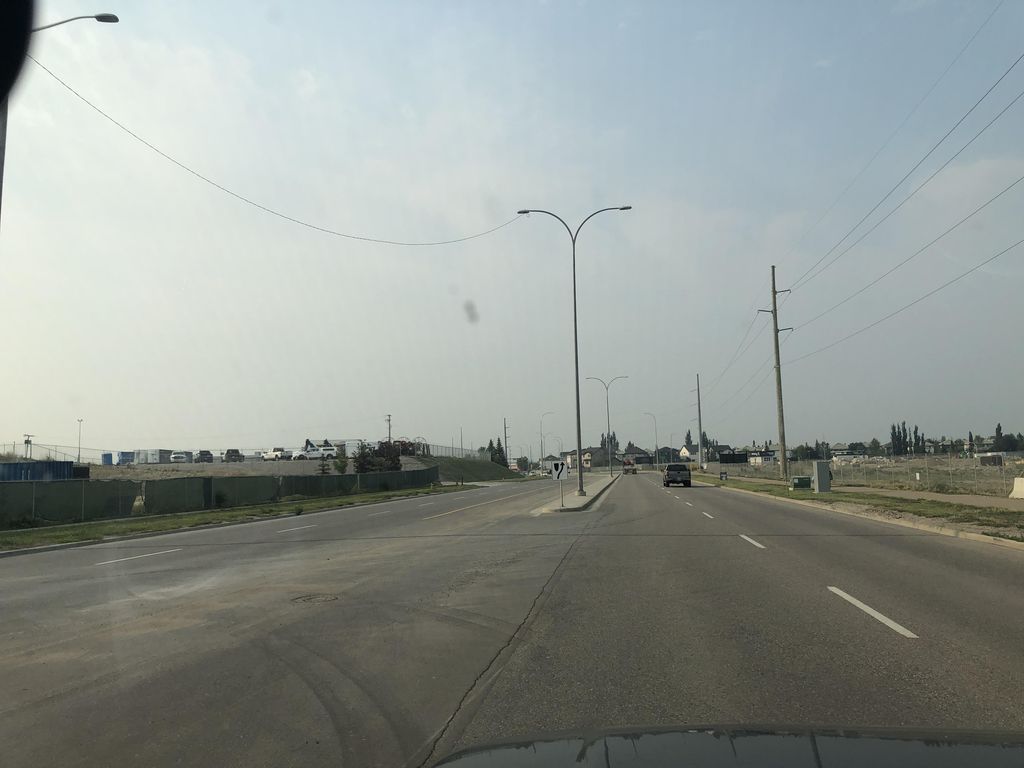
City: calgary